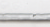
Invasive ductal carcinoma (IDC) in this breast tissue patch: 0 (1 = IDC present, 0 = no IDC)